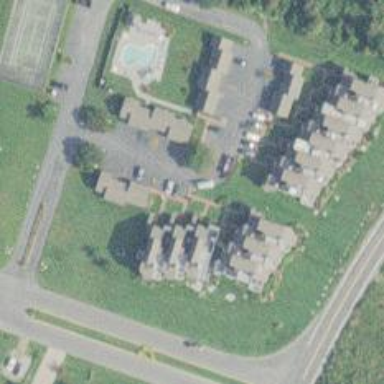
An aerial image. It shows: Condominium in residential area.